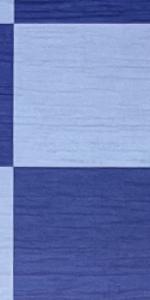
Label: Empty